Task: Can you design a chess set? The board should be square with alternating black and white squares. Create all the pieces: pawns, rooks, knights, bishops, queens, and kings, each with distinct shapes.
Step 3756:
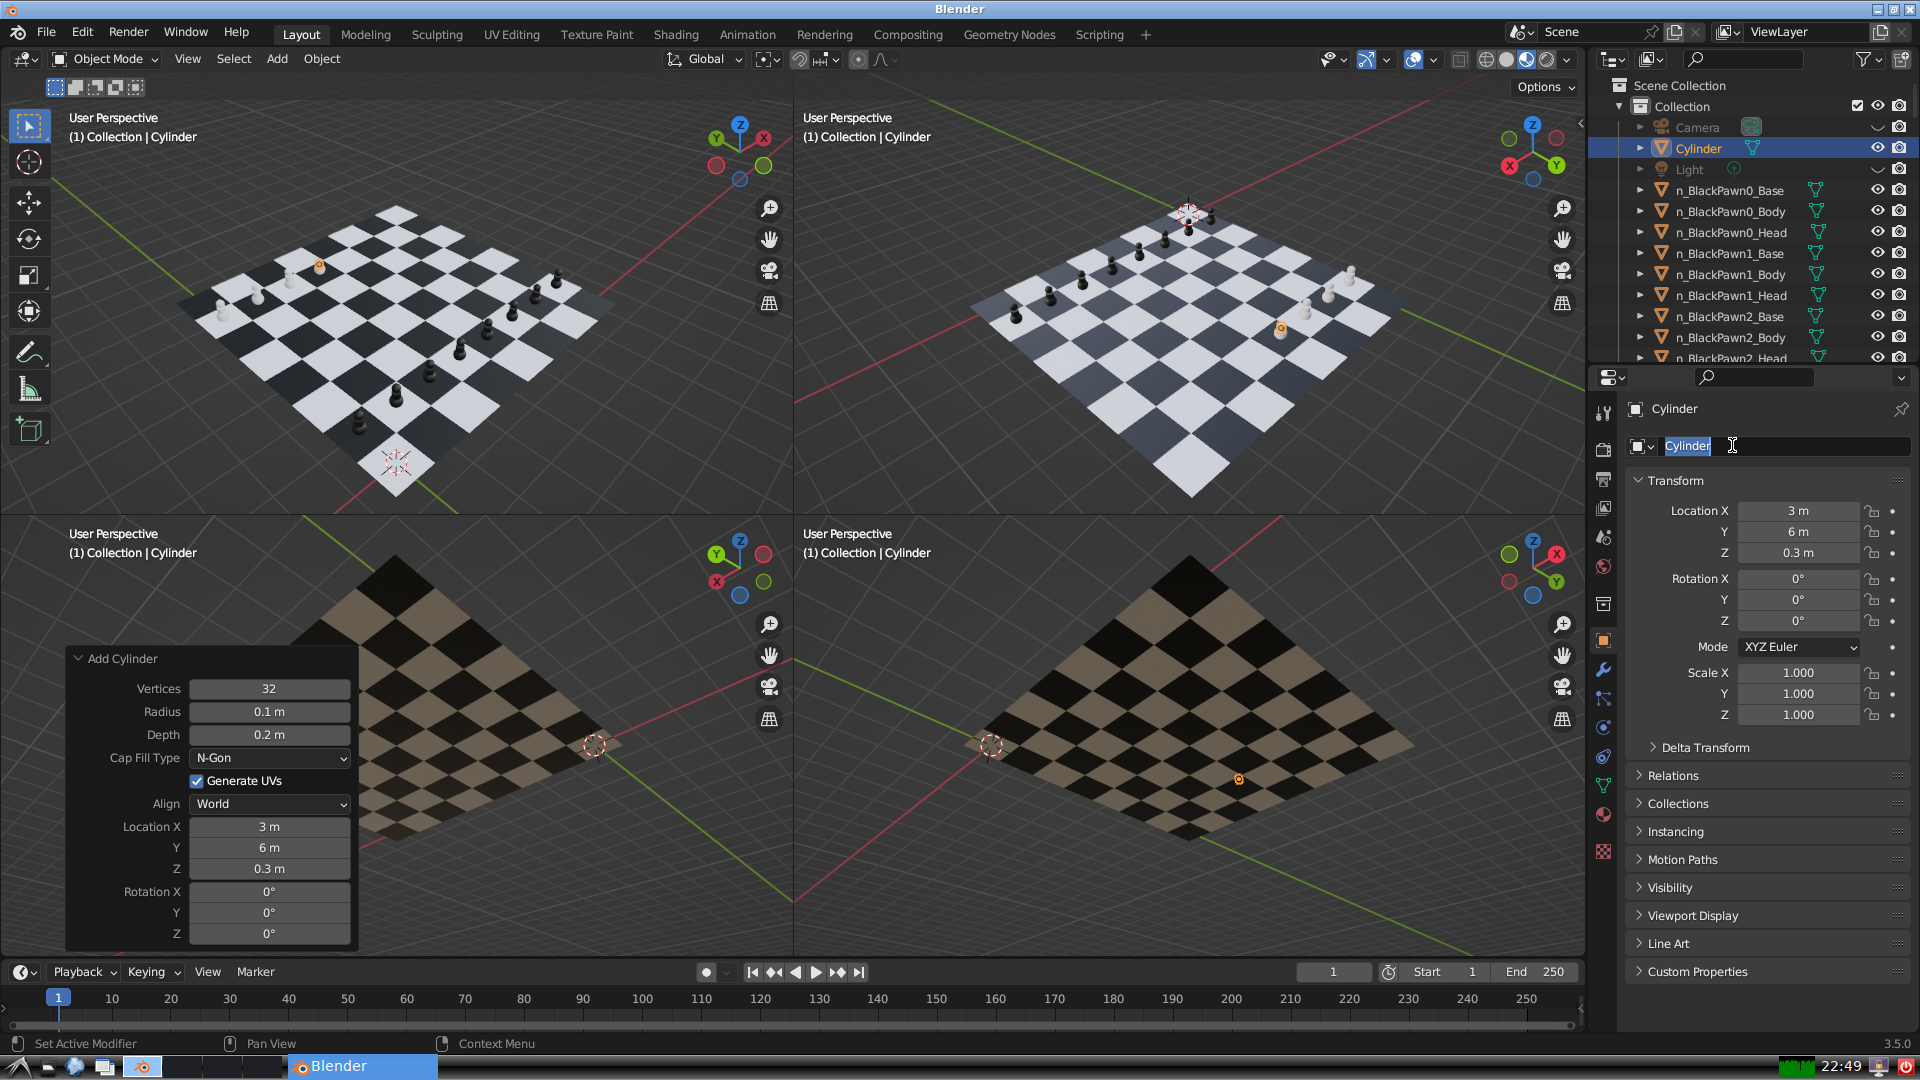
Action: input_text: n_WhitePawn3_Body